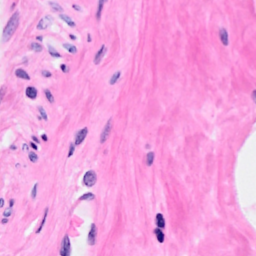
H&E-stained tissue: Breast